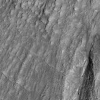
Atmospheric dust classification: not_dusty